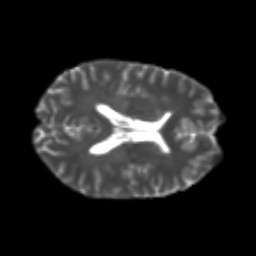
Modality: T2w
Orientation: axial
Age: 23
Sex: male
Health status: healthy
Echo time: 0.074 s